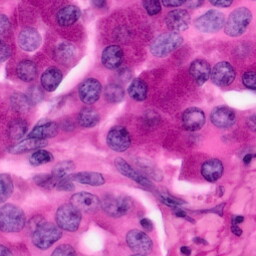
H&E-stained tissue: Pancreatic